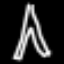
Label: The Eiffel Tower